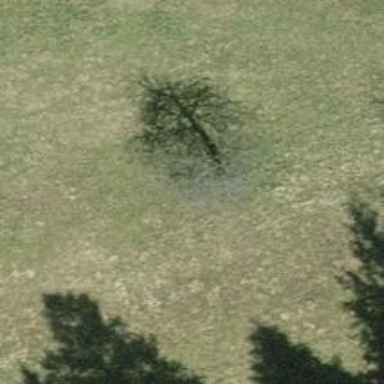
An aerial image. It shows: Urban area featuring tree as natural element.